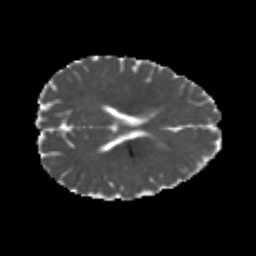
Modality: MD
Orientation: axial
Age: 22
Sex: male
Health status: healthy
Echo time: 0.074 s